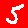
Digit: 5